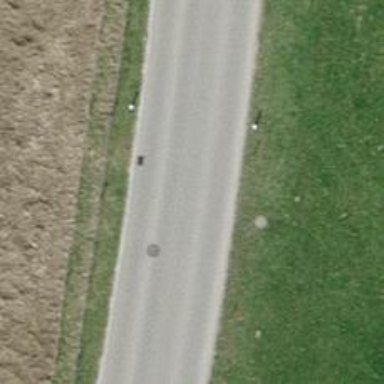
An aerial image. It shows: Tertiary road with asphalt surface.